Field crop: maize
Growth stage: 2
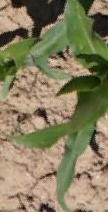
Species: maize